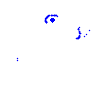
Particle: electron